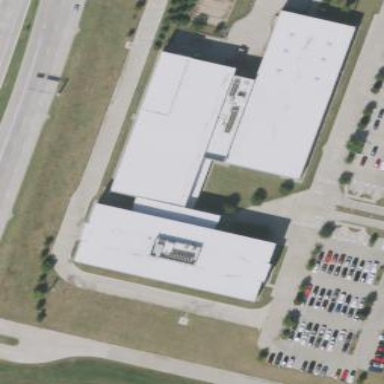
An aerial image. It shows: Commercial building.